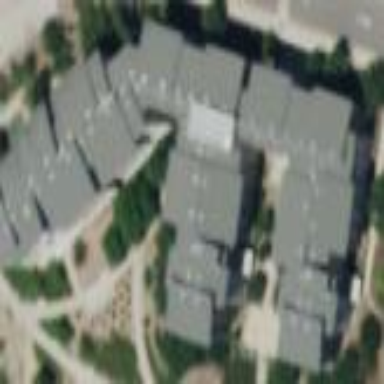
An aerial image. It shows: University dormitory building for residential purposes.